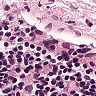
Metastatic tissue present: no